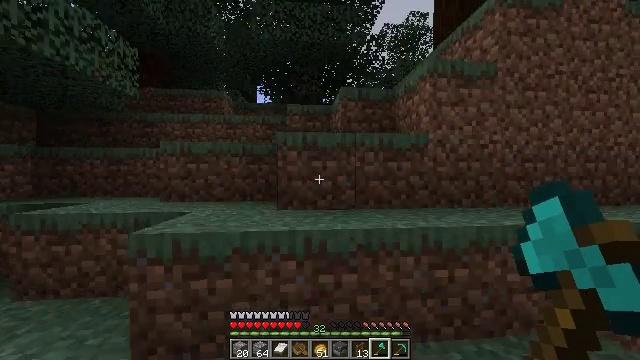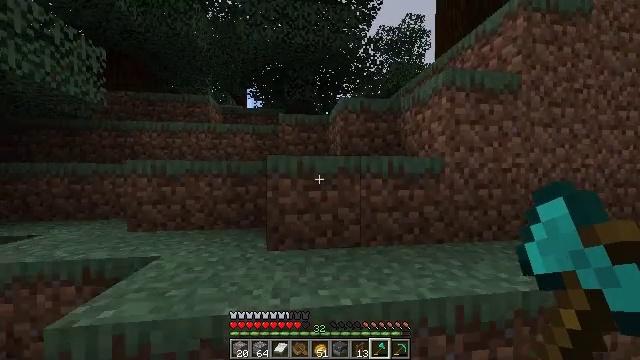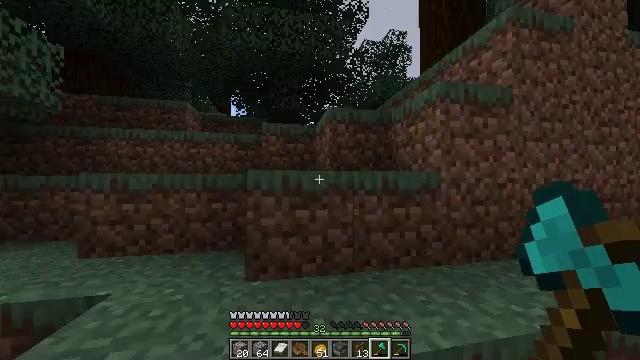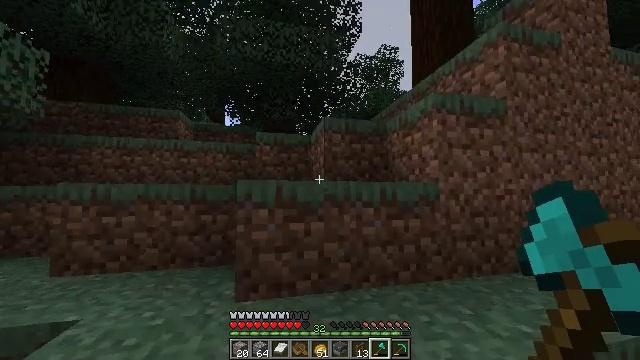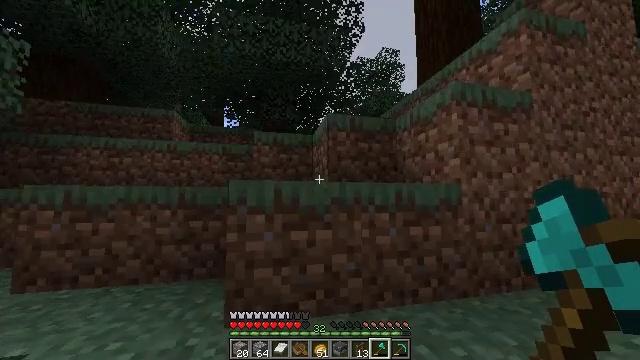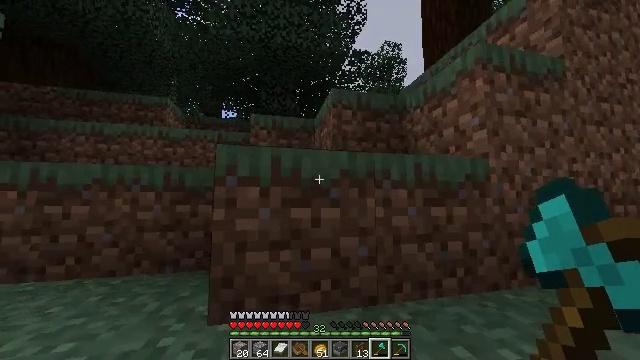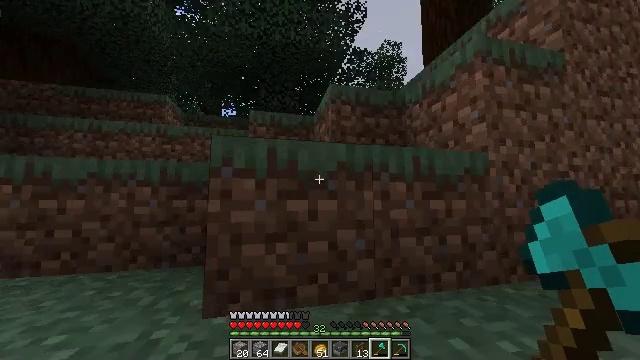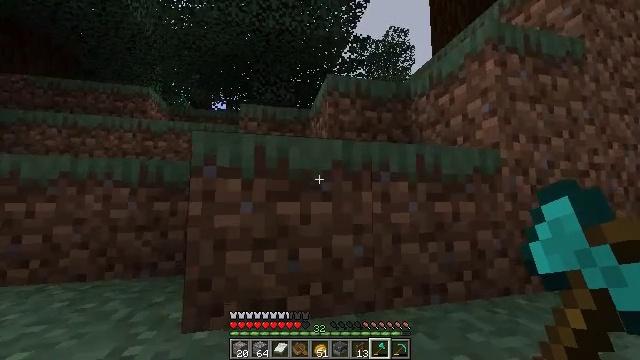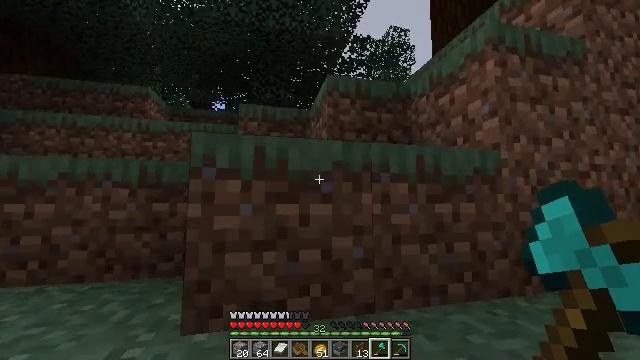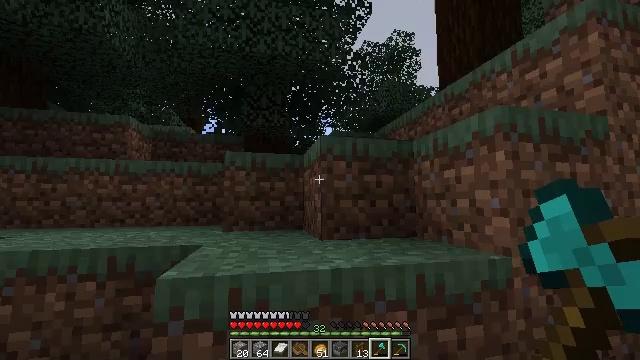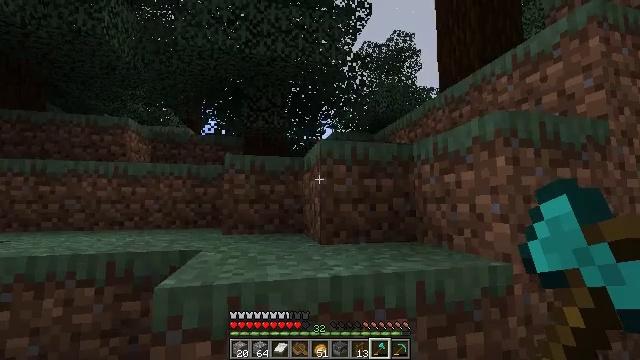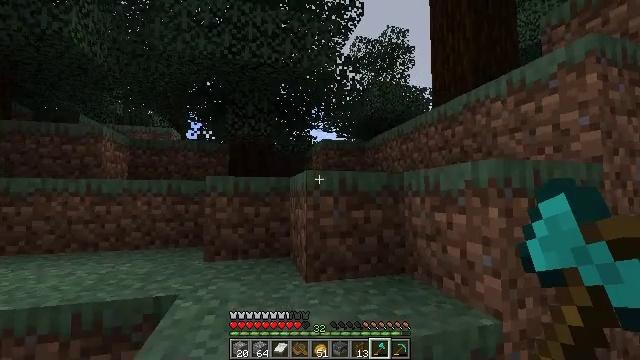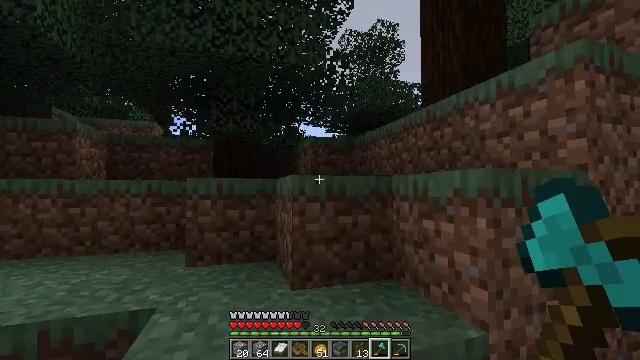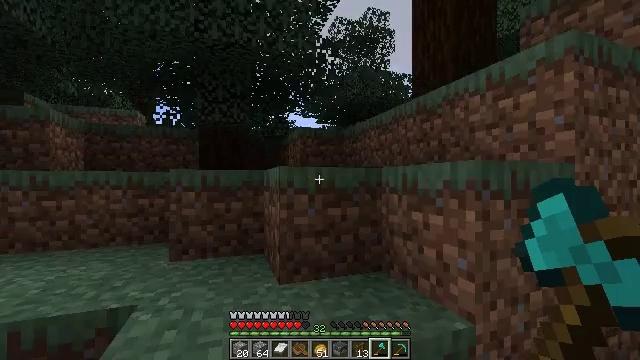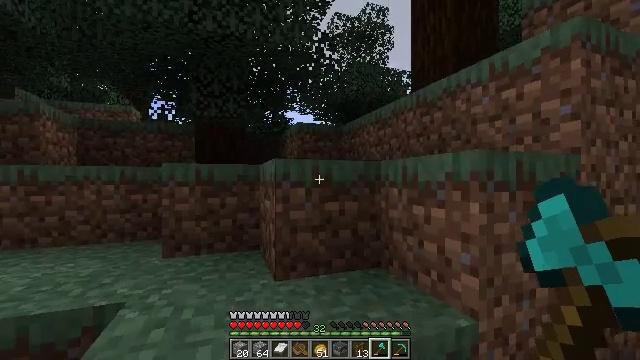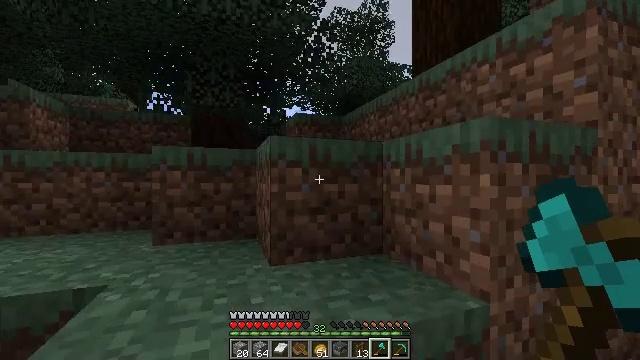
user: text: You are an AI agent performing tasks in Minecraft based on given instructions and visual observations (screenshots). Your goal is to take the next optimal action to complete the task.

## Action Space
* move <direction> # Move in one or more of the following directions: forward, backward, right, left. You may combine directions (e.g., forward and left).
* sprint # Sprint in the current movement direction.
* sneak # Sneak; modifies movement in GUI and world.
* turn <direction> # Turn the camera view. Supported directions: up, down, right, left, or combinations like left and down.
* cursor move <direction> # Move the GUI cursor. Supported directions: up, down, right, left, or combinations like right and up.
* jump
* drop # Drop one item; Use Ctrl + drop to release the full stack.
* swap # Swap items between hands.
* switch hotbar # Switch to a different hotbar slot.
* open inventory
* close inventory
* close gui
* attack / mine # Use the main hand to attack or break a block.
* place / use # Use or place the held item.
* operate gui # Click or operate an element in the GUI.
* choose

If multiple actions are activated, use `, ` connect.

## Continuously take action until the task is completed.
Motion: motion action
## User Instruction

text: Remove a spruce boat from the inventory.
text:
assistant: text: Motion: move forward, turn right, jump
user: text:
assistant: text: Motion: move forward, turn right and up, jump
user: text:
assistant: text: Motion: move forward, turn right and up, jump
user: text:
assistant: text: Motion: move forward, turn up, jump
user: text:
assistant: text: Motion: move forward, jump
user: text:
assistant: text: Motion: move forward, sprint, jump
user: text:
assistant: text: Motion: move forward, sprint, jump
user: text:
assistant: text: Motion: move forward, sprint, jump
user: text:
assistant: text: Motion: move forward, jump
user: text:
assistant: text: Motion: move forward, jump
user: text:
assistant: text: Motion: move forward, turn right and down, jump
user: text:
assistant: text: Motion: move forward, turn right and down, jump
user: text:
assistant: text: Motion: move forward, turn right and down, jump
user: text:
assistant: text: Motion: move forward, jump
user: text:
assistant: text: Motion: move forward, jump
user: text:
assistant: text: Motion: move forward, sprint, jump
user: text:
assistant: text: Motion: move forward, sprint, jump
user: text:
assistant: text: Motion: move forward, sprint, turn left, jump
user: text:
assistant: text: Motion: move forward, sprint, turn left, jump
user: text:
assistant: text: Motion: move forward, jump
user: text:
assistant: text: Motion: move forward, jump
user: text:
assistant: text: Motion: move forward, turn right, jump
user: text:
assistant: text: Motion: move forward, turn right, jump
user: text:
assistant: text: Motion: move forward, turn right, jump
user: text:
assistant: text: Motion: move forward, turn right, jump
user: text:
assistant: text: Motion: move forward, sprint, turn right, jump
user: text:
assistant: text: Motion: move forward, sprint, turn right, jump
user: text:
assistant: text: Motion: move forward, sprint, turn right, jump
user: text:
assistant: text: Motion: move forward, sprint, turn right, jump
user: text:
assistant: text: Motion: move forward, sprint, jump